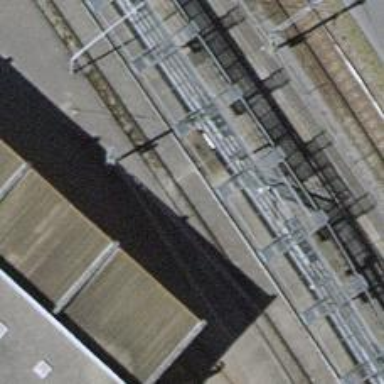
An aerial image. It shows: Single-track railway spur.